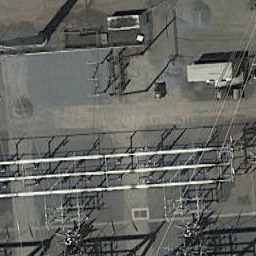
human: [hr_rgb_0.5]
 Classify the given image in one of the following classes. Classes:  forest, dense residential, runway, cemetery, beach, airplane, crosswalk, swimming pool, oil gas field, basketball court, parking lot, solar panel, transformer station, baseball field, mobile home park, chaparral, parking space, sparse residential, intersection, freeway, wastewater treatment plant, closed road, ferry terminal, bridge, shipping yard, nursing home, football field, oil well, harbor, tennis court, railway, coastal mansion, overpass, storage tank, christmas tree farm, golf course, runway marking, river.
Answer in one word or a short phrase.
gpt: transformer station